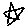
Label: star